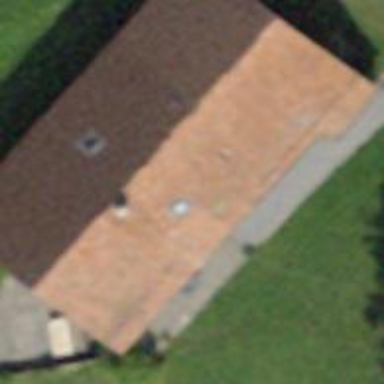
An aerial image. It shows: Farm building.